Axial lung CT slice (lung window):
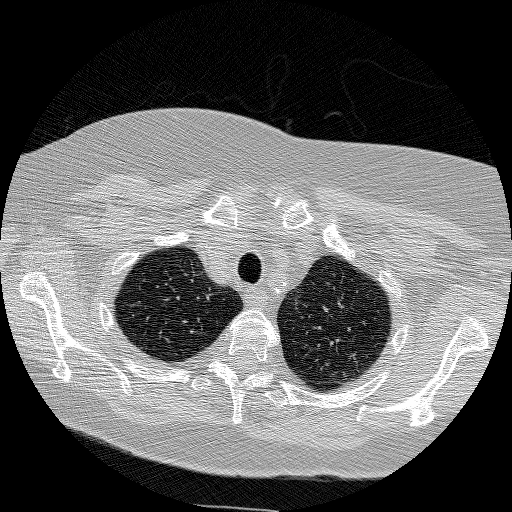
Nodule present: no